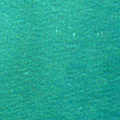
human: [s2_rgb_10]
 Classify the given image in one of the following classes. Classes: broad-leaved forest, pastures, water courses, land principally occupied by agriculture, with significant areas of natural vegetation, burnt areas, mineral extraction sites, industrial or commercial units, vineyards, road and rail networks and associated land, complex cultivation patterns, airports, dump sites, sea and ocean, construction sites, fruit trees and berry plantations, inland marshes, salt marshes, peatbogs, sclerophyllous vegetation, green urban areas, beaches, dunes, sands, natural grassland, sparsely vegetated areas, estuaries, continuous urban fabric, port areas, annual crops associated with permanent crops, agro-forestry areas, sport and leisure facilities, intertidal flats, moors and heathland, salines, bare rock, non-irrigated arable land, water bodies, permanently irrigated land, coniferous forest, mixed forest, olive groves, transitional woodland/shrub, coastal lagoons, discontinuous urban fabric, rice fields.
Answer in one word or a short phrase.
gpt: sea and ocean